Question: Hi I am creating a simple Entrepreneurship Aptitude for characteristics you should have and also questions, each with true and false or small answers. The questions are written in a drop down list and the answers (yes, no, maybe, etc) are also in a drop down list.
What I would like to know is how do you use an if statement that would be like:
'''
=if( DropDownItemTwo at B3 == 'yes' at C3) { add 1 to the total }
'''
I attached a picture so you can see my drop down list and page structure.
Beside Question on the right under 'Results' it should add to the total in the blank spot beside it ( hopefully dynamically so the user sees it updating ). This would also happen beside the characteristics title under 'Results'.
Thank you for taking time for viewing my question and possibly answering it, I look forward to knowing how to do this if it is even possible.

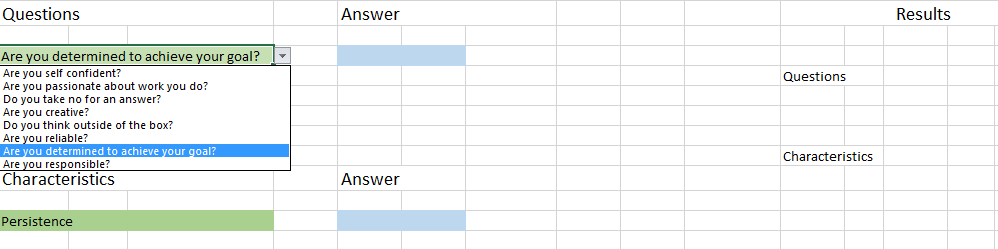
Answer: Here's something you can do.
1. Use MATCH() on your source list to output an index value to a cell.
2. Based on this index value and the users input (yes/no etc.) a decision is made.
Take a look at the attached image to get you in the right direction.